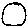
Label: circle